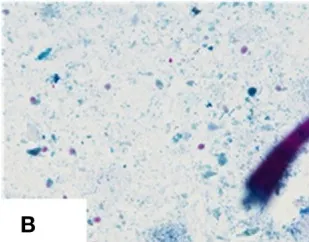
(B) Negative for MAP bacilli at the end of 12 months of treatment.
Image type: pathology (pas)